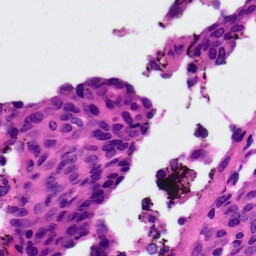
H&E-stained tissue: Ovarian